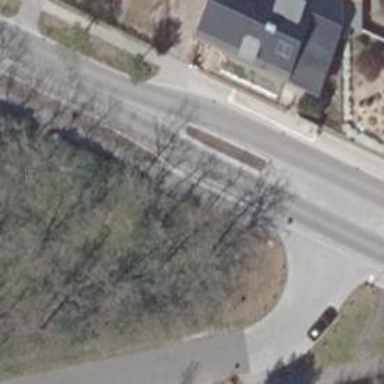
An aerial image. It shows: Secondary road with asphalt surface. It has separate sidewalks on both sides.